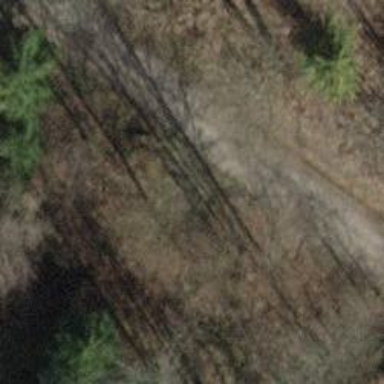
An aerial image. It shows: Brown bench in the vicinity.